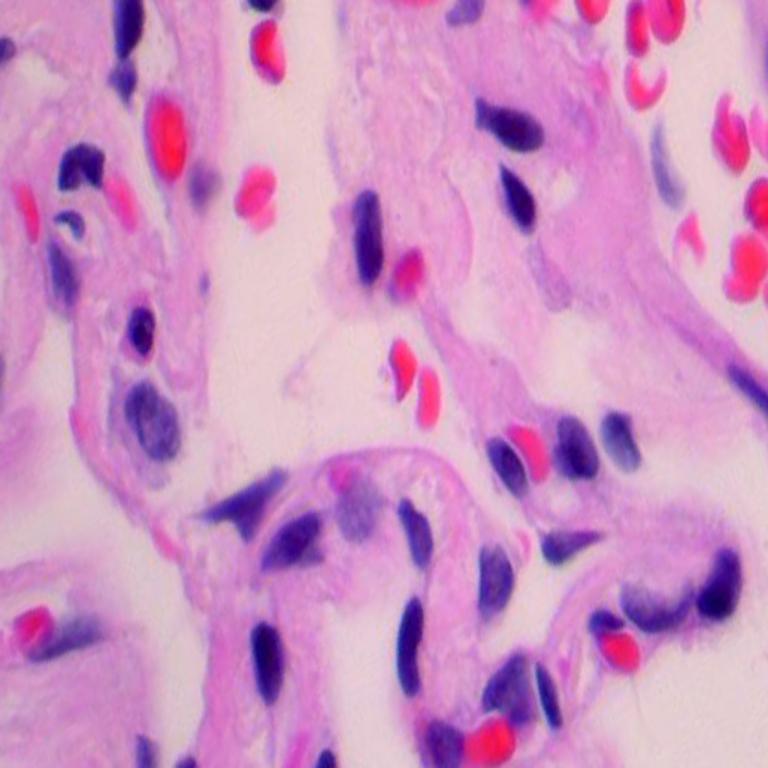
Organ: lung
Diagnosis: benign